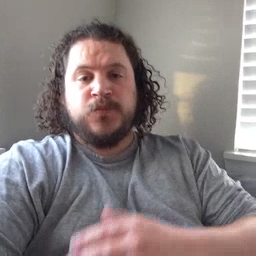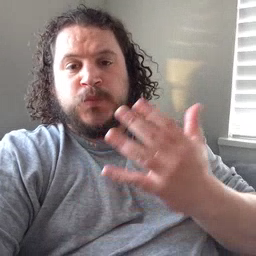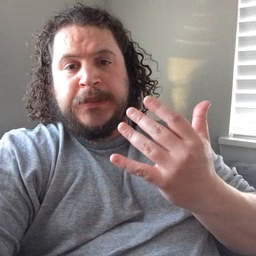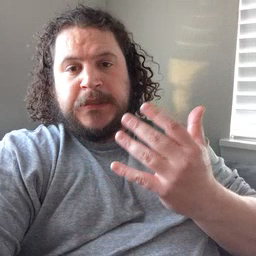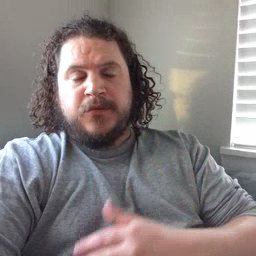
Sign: wait